Question: This is a digital circuit problem. Given known input values for the circuit, determine the output value.
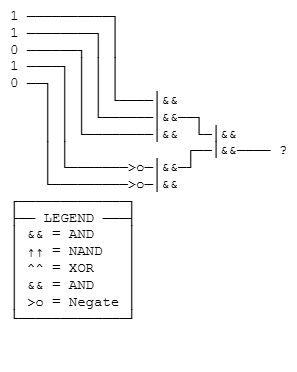
Answer: 0